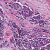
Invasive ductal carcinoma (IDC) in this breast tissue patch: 1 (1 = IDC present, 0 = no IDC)